Question: I'm an apex beginner and I have a question.
I have a blank page and I want to add 2 select lists.
Like this:

The values of the second list are dependent on the selected value of the first list.
How can I access this selected value?
Thanks..
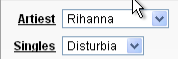
Answer: The feature you are looking for is Cascading Select Lists, and this comes natively in Apex 4.0 and up. If you are on a lower version, BoeroBoy's way may get you there.
Take a look at the blog post done by Patrick Wolf, who is on the apex dev team.
Pre 4.0: <URL>
4.0 and up: <URL>